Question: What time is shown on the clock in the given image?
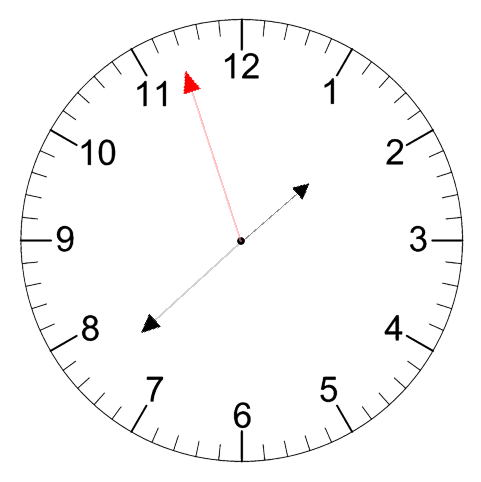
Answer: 01:37:57